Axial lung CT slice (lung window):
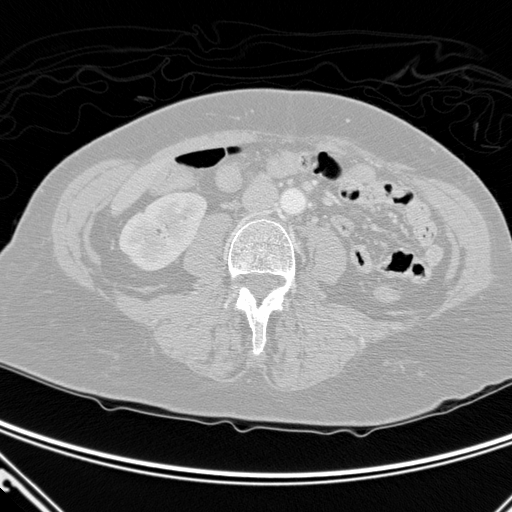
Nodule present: no